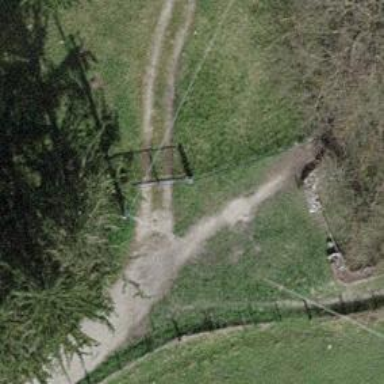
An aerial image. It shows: Gate.